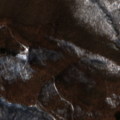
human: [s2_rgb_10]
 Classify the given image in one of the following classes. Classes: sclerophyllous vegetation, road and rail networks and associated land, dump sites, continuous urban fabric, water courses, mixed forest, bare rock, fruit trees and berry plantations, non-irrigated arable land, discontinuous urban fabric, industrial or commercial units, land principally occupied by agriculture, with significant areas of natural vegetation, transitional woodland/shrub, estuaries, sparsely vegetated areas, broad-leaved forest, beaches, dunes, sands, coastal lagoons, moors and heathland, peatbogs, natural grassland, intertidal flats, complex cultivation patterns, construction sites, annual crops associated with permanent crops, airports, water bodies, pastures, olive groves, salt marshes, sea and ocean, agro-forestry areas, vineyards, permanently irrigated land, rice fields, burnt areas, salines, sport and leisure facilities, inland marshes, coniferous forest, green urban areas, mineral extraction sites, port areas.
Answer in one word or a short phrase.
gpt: broad-leaved forest